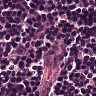
Metastatic tissue present: no